高一 · 代数
（2019 春-北海期中）在如图所示的程序框图中, 有这样一个执行框 $x_{i}=f\left(x_{i-1}\right)$, 其中的函数关系式为 $f(x)=\frac{4 x-2}{x+1}$, 程序框图中的 $D$ 为函数 $f(x)$ 的定义域.

(1) 若输入 $x_{0}=\frac{49}{65}$, 请写出输出的所有 $x$ 的值;

(2) 若输出的所有 $x_{i}$ 都相等, 试求输入的初始值 $x_{0}$.

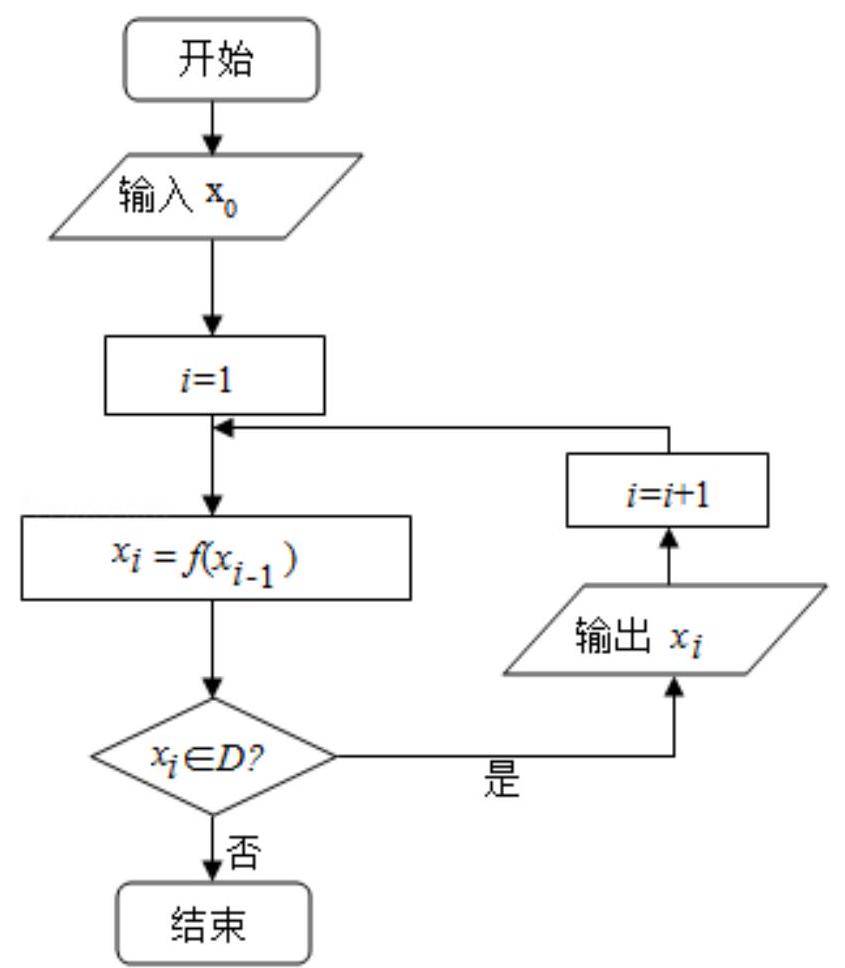
答案: 解: (1) 当 $x_{0}=\frac{49}{65}$ 时, $x_{1}=\frac{4 x_{0}-2}{x_{0}+1}=\frac{33}{57}=\frac{11}{19}$

而 $x_{1} \in D, x_{2}=\frac{4 x_{1}-2}{x_{1}+1}=\frac{1}{5}$

而 $x_{2}=\frac{1}{5} \in D, \quad x_{3}=\frac{4 x_{2}-2}{x_{2}+1}=-1$

而 $-1 \notin D$, 退出循环,

故 $x_{i}$ 的所有项为 $\frac{11}{19}$ 或 $\frac{1}{5}$;

（2）数列 $\left\{x_{n}\right\}$ 是一个常数列, 则有 $x_{1}=x_{2}=\cdots=x_{n}=x_{0}$ 即 $x_{0}=f\left(x_{0}\right)=\frac{4 x_{0}-2}{x_{0}+1}$, 解得: $x_{0}=1$ 或 $x_{0}=2$,

所以输入的初始值 $x_{0}$ 为 1 或 2 时输出的所有 $x_{i}$ 都相等.